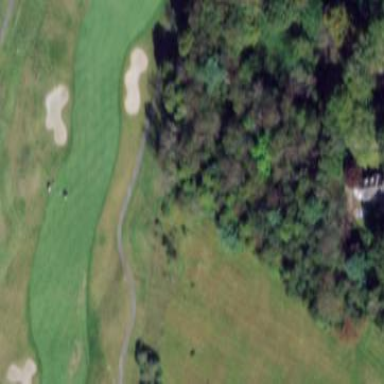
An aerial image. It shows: Grassy area designated as golf fairway.